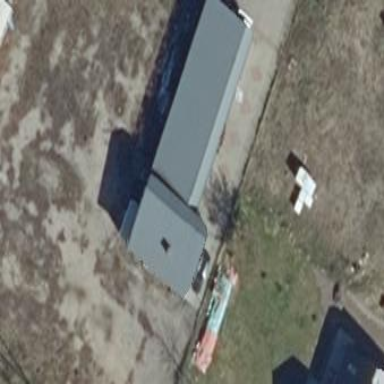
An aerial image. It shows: Service building.